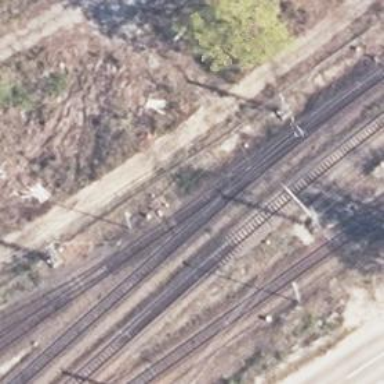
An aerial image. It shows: Railway switch.